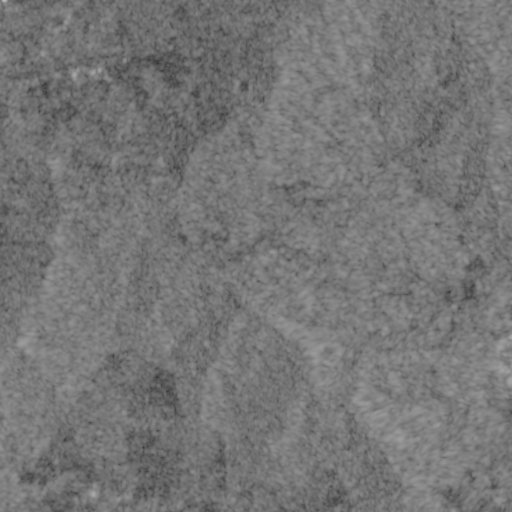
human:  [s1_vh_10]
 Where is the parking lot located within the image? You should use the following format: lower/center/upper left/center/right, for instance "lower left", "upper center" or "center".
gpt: The parking lot is located in the center right of the image.
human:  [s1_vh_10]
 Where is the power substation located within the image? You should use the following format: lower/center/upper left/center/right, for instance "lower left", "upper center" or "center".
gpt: The power substation is located in the upper left of the image.
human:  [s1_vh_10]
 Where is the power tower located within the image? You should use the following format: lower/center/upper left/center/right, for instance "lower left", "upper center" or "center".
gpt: The power tower is located in the lower right of the image.
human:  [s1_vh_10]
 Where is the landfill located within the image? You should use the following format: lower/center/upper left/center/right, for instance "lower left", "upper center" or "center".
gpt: There is no landfill in the image.

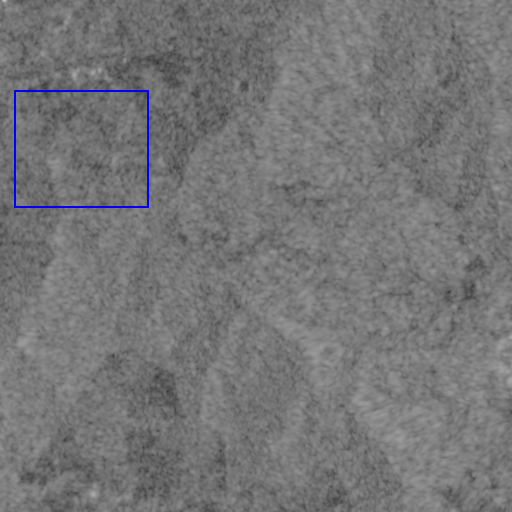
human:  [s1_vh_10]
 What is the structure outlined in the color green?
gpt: There is no green outline.
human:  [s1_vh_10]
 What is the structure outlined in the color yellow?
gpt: There is no structure outlined in yellow.